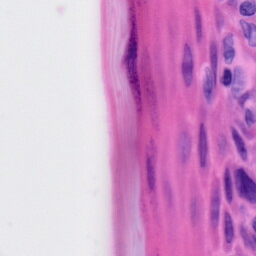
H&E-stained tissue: Skin